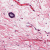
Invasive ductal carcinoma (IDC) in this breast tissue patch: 0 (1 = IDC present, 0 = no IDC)